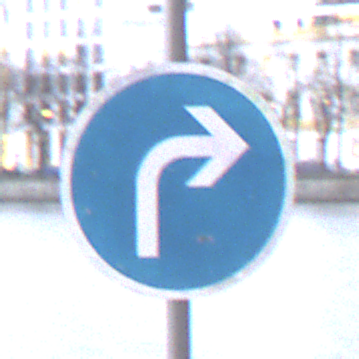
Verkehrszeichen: VorgeschriebeneFahrtrichtungRechts
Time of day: MorningAfternoon
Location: Outdoor (Urban)
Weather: Overcast
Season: NotSpecified
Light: Natural